Aerial crown-view tile of a tropical tree (Barro Colorado Island, Panama), acquired 20240813:
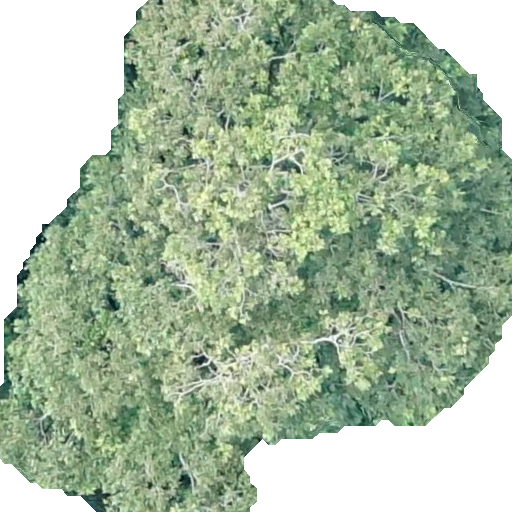
Species: Dipteryx oleifera
GBIF accepted scientific name: Dipteryx oleifera
Crown area: 314.865 m²